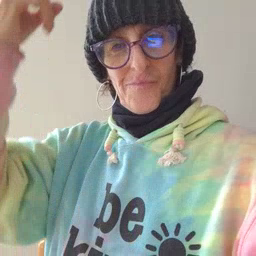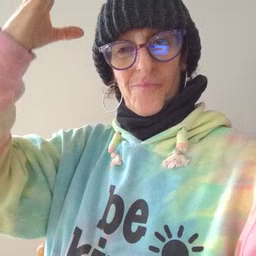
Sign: shower